Question: I have two plots that I make and update in real-time that look like this:

I generated these plots with the standard functions 'plot()' and 'lines()'.
Since I generate and re-generate these plots in real time there is a lot of repainting and blinking going on.
Is it possible to hold off on outputting to the display until both plots are complete? (that is, until the lines have been added for both?)
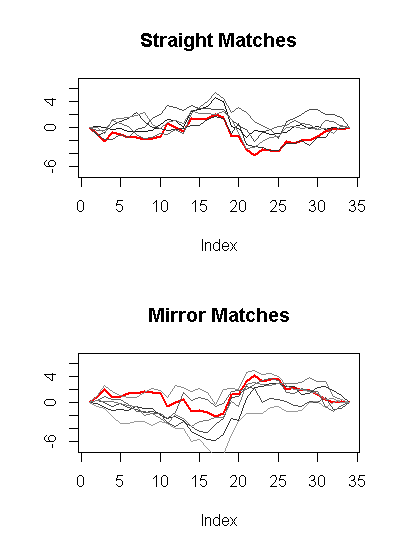
Answer: You can try to use 'dev.hold' and 'dev.flush'.
'''
plot(NA, xlim=c(0,1), ylim=c(0,1), type="n")
dev.hold()
for(i in 1:1e4) {
lines( runif(2), runif(2) )
}
dev.flush()
'''